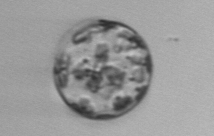
Label: Thalassiosira